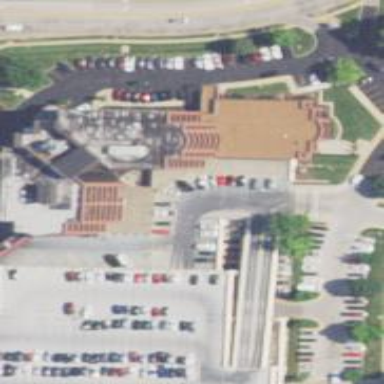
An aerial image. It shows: Clinic building providing healthcare services.